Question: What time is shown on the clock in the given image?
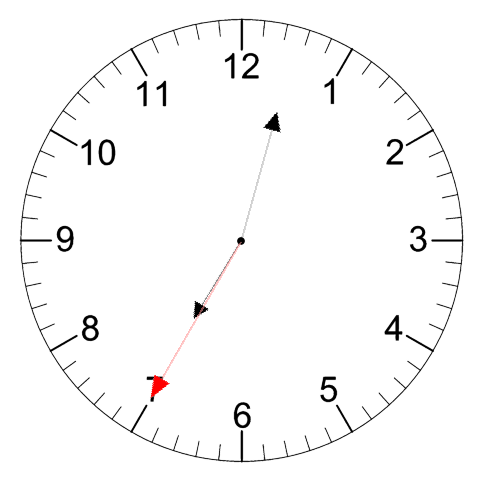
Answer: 07:02:35